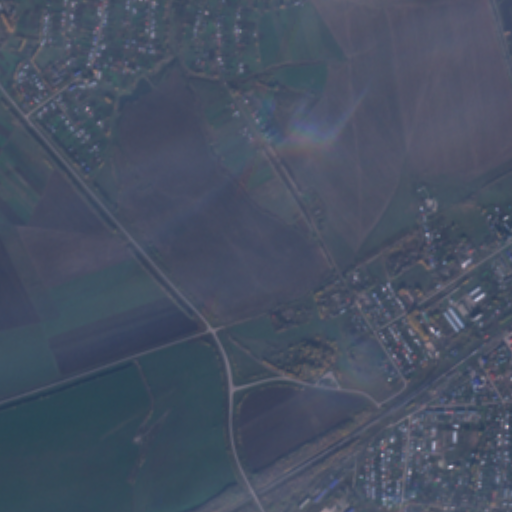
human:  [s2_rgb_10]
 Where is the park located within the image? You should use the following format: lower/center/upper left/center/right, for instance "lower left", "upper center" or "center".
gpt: The park is located in the lower center of the image.
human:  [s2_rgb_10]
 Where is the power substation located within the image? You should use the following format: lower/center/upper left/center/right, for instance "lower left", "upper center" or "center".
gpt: The power substation is located in the center right of the image.
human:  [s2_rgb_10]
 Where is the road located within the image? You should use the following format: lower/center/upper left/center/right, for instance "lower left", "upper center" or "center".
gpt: There is no road in the image.